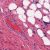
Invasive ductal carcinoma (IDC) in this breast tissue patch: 0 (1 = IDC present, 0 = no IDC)